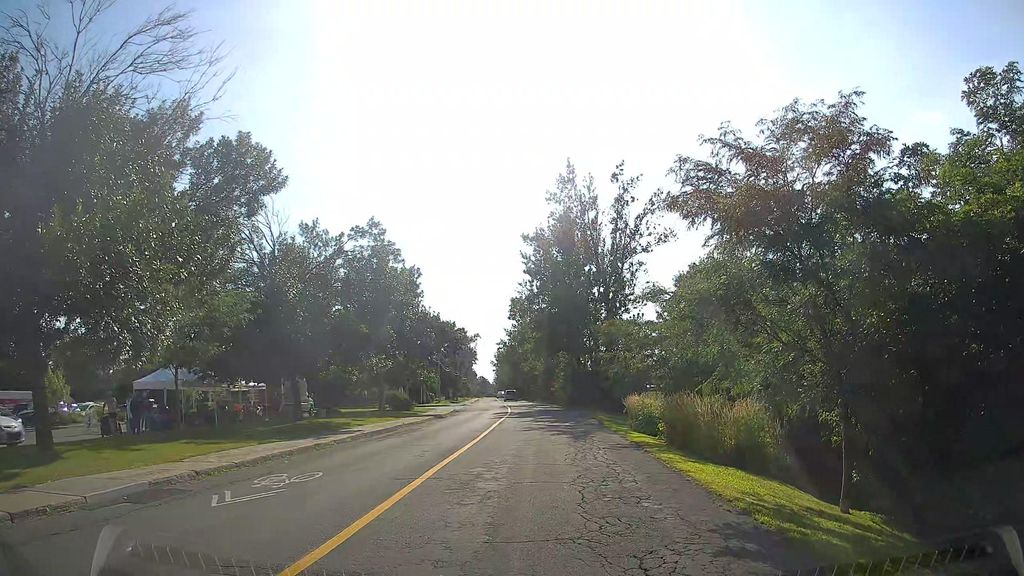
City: montreal